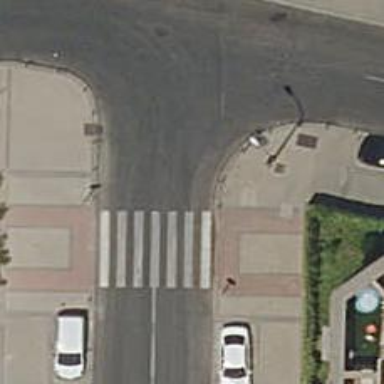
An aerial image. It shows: Uncontrolled crossing on the road.